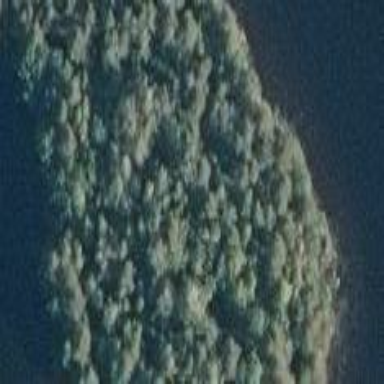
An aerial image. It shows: Islet covered with woodland.